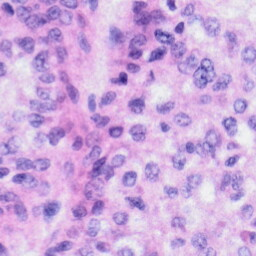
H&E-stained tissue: Liver